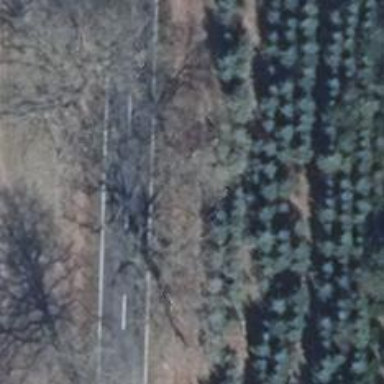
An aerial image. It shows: Deciduous broadleaved tree.